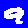
Digit: 9